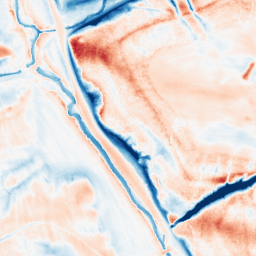
Category: classical
Decomposition family: gaussian_anisotropic
Decomposition parameters: sigma_x: 5
sigma_y: 10
Upsampling method: sinc_hamming
Upsampling parameters: scale: 4
kernel_size: 16
Upsampling scale: 4